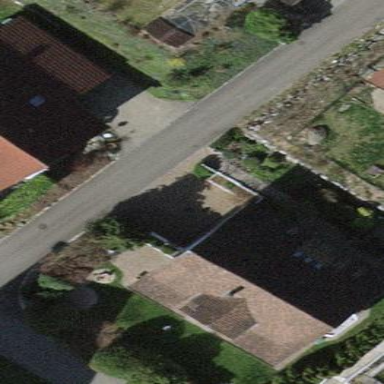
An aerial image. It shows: Detached building.